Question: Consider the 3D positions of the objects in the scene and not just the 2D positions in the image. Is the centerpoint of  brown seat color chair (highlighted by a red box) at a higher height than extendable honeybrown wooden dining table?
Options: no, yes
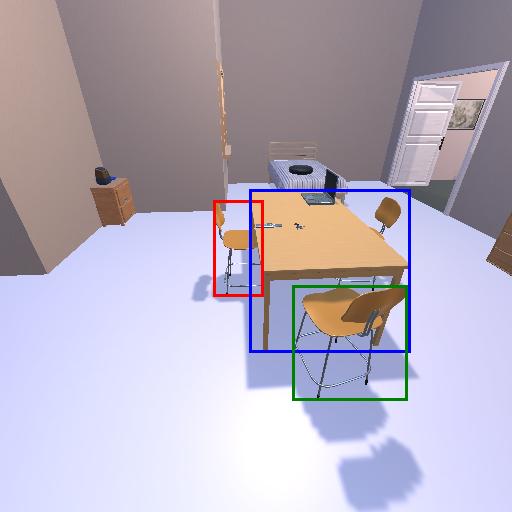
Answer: no